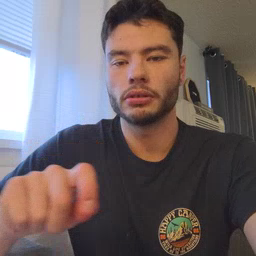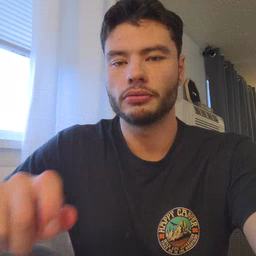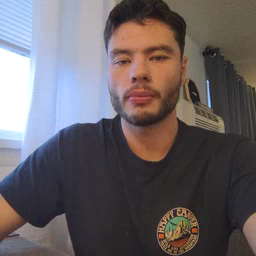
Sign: pen